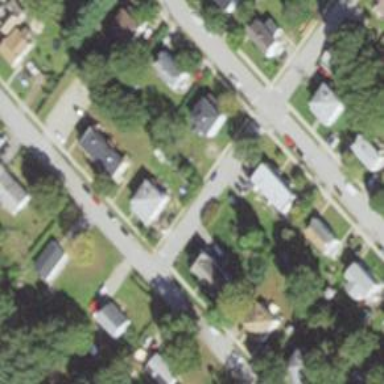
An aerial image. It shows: Residential driveway.